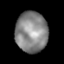
Tissue: lung
Cell type: Others
Senescence score: 0.2312
Nuclear area (px): 1272
Mean DAPI intensity: 134.317